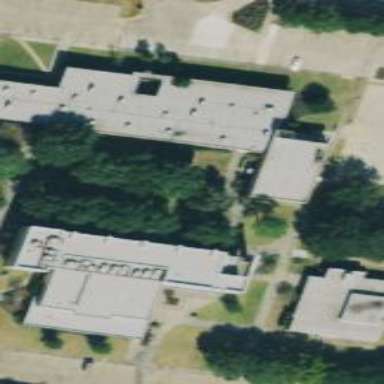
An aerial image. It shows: College building.